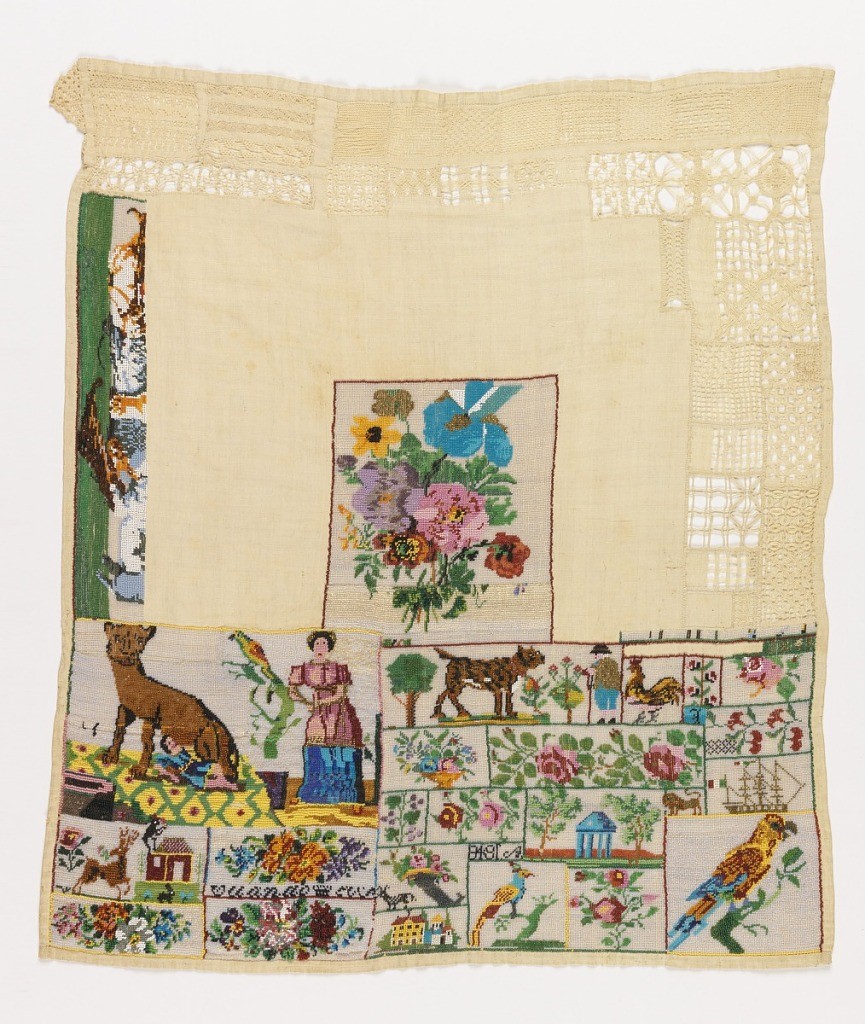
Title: Sampler
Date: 1848–49
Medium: cotton, linen, and silk embroidery, glass beads, linen foundation Technique: withdrawn element work and cutwork with needle lace fillings; embroidered beadwork; plain weave foundation
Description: Square sampler with brightly colored glass bead embroidery. The center square, lower third and left edge are beadwork, predominantly in floral and animal motifs. The upper third and right edge are made up of examples of withdrawn element and cut work embroidery patterns. The sampler is unfinished.